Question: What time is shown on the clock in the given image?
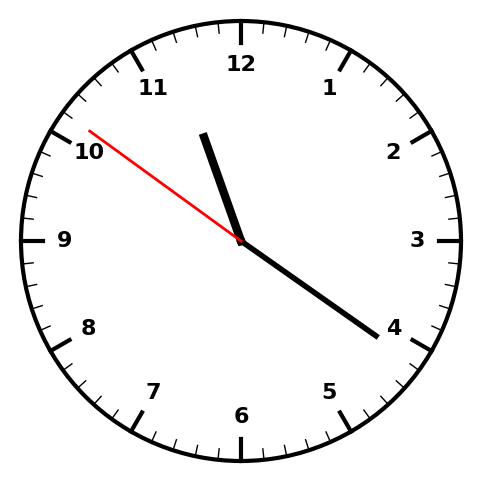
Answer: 11:20:51